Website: macys
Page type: cart
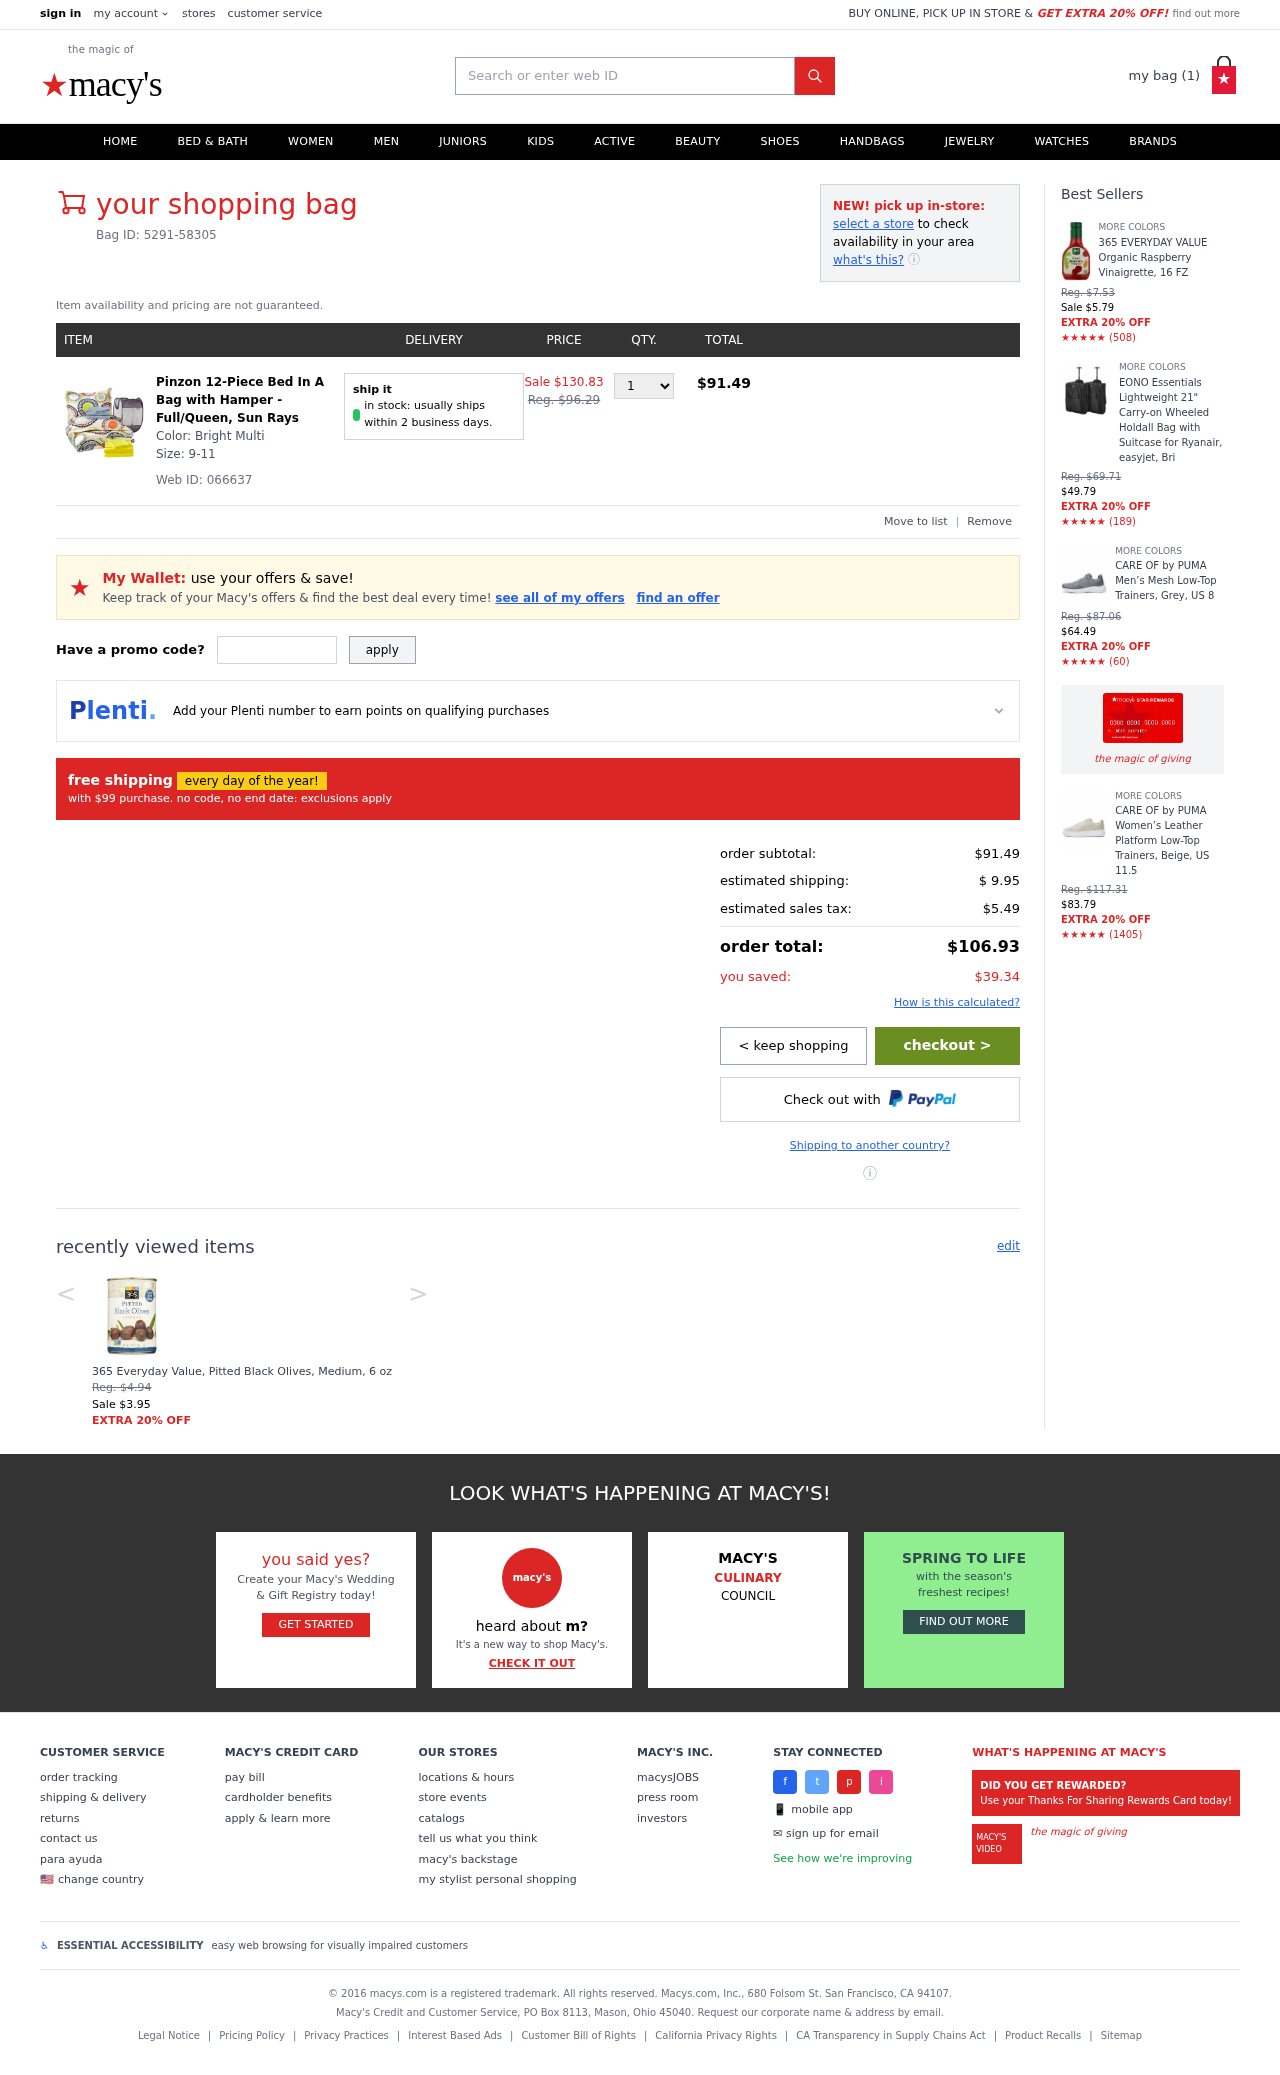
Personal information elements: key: PII_PROMO_CODE
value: FALL86
Product elements: key: PRODUCT1_NAME
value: Pinzon 12-Piece Bed In A Bag with Hamper - Full/Queen, Sun Rays
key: PRODUCT1_PRICE
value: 91.49
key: PRODUCT1_QUANTITY
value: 1
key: PRODUCT2_NAME
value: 365 Everyday Value, Pitted Black Olives, Medium, 6 oz
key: PRODUCT2_PRICE
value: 3.95
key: PRODUCT3_NAME
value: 365 EVERYDAY VALUE Organic Raspberry Vinaigrette, 16 FZ
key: PRODUCT3_NUM_RATINGS
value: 508
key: PRODUCT3_PRICE
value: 5.79
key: PRODUCT4_NAME
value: EONO Essentials Lightweight 21" Carry-on Wheeled Holdall Bag with Suitcase for Ryanair, easyjet, Bri
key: PRODUCT4_NUM_RATINGS
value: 189
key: PRODUCT4_PRICE
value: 49.79
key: PRODUCT5_NAME
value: CARE OF by PUMA Men’s Mesh Low-Top Trainers, Grey, US 8
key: PRODUCT5_NUM_RATINGS
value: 60
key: PRODUCT5_PRICE
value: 64.49
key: PRODUCT6_NAME
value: CARE OF by PUMA Women’s Leather Platform Low-Top Trainers, Beige, US 11.5
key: PRODUCT6_NUM_RATINGS
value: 1405
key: PRODUCT6_PRICE
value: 83.79
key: PRODUCT1_ORIGINAL_PRICE
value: Sale $130.83
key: PRODUCT1_TOTAL
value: $91.49
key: PRODUCT2_ORIGINAL_PRICE
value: Reg. $4.94
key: PRODUCT3_ORIGINAL_PRICE
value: Reg. $7.53
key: PRODUCT3_RATING
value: ★★★★★
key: PRODUCT4_ORIGINAL_PRICE
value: Reg. $69.71
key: PRODUCT4_RATING
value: ★★★★★
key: PRODUCT5_ORIGINAL_PRICE
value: Reg. $87.06
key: PRODUCT5_RATING
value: ★★★★★
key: PRODUCT6_ORIGINAL_PRICE
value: Reg. $117.31
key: PRODUCT6_RATING
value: ★★★★★
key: PRODUCT_WEB_ID
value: Web ID: 066637
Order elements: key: ORDER_NUM_ITEMS
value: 1
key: ORDER_BAG_ID
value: Bag ID: 5291-58305
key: ORDER_SUBTOTAL
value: $91.49
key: ORDER_SHIPPING_COST
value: $ 9.95
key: ORDER_TAX
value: $5.49
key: ORDER_TOTAL
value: $106.93
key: ORDER_SAVINGS
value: $39.34
Search elements: key: HEADER_SEARCH
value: Search or enter web ID